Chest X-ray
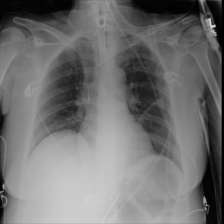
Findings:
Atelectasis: negative
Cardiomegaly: negative
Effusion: negative
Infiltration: negative
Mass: negative
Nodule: negative
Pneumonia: negative
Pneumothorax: negative
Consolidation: negative
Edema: negative
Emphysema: negative
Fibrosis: negative
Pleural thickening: negative
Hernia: negative